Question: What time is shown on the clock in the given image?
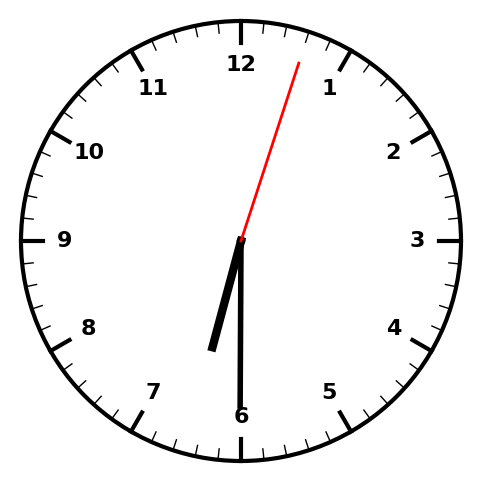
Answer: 06:30:03